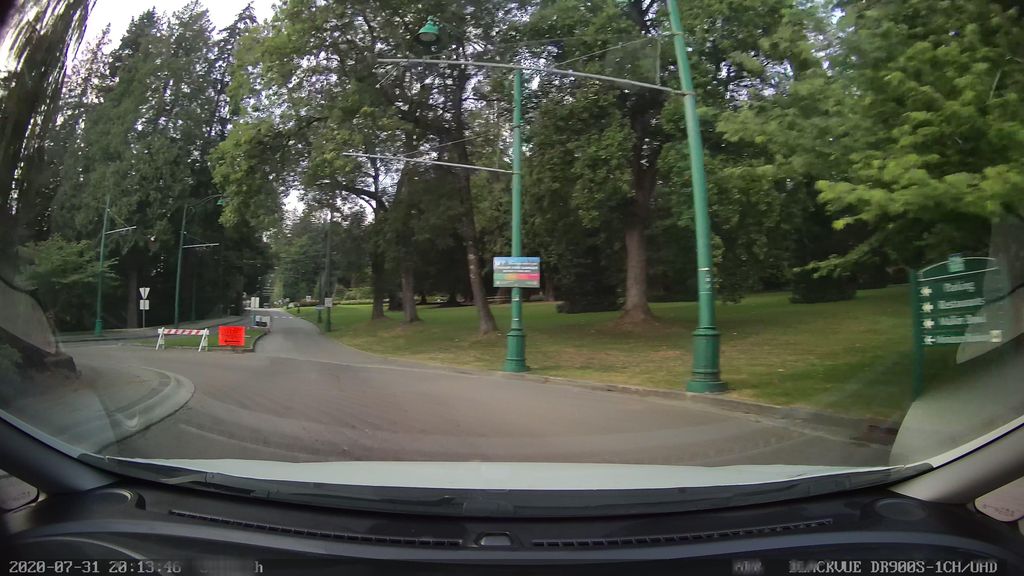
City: vancouver